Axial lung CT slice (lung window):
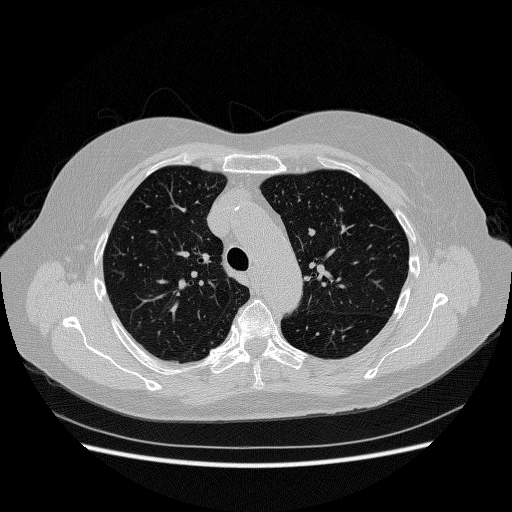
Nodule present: no